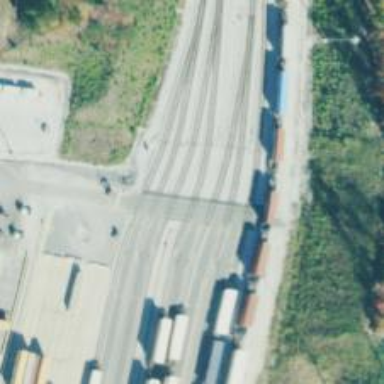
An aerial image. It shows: Wedge is used for the railway derail.